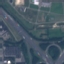
Land use / land cover: Highway